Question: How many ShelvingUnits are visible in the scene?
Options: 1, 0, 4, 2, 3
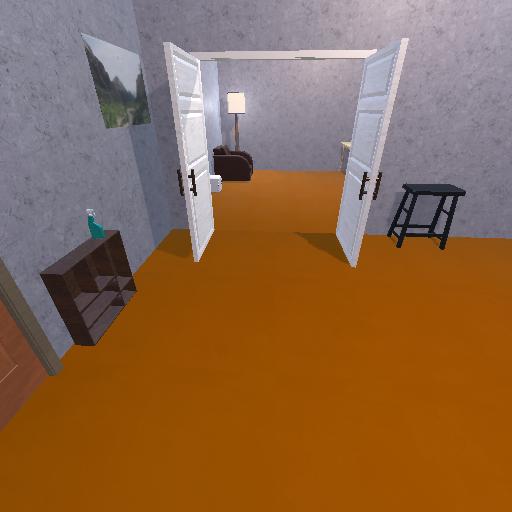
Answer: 1